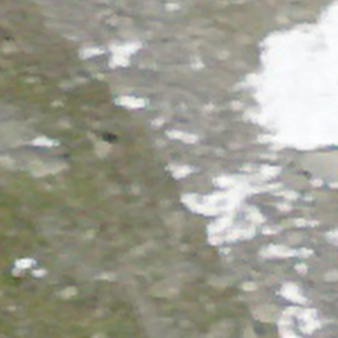
Label: other